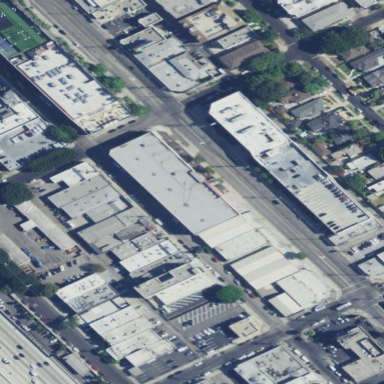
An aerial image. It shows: Commercial building serving as warehouse or storage rental facility. The brand associated with it is Public Storage according to Wikipedia.